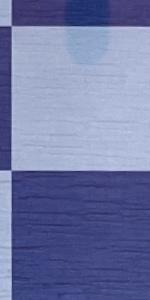
Label: Empty